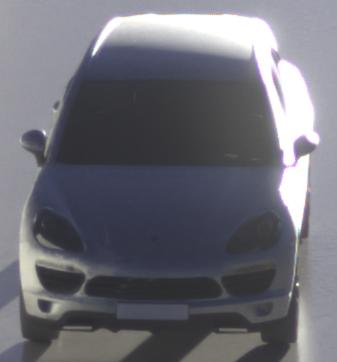
Make: Porsche
Model: Cayenne
Detailed model: Cayenne (958)
Model produced from: 2010/05
Model produced until: 2014/07
Doors: 5
Color: white
Road condition: wet road
Daytime: sunrise or sunset
Contrast: high contrast